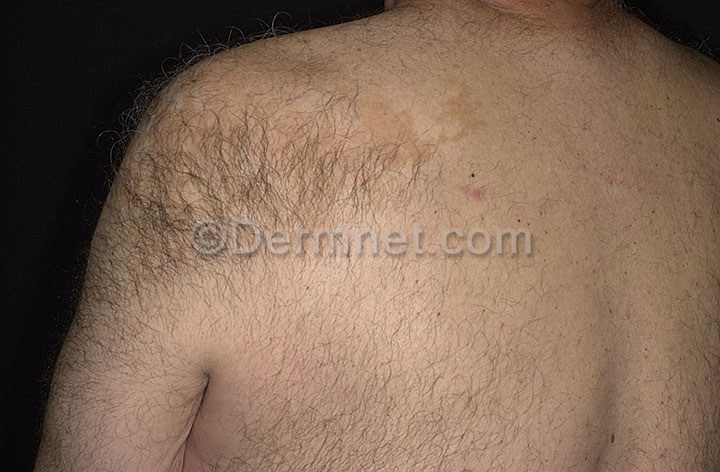
Disease: Melanoma Skin Cancer Nevi and Moles